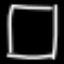
Label: square